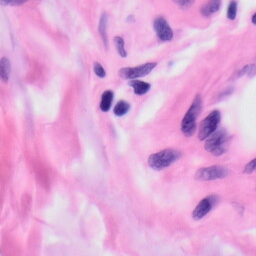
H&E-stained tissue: Skin